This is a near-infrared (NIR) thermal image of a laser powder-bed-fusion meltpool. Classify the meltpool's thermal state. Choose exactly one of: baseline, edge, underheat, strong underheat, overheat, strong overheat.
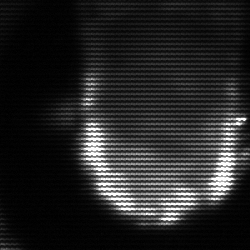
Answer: baseline